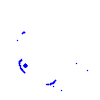
Particle: proton